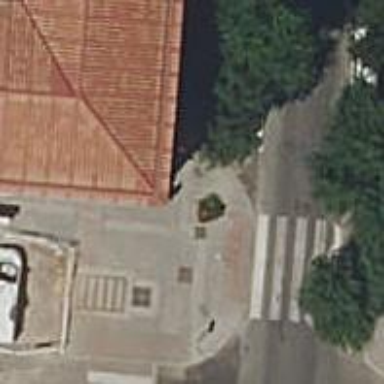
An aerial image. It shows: Footway with crossing made of paving stones.